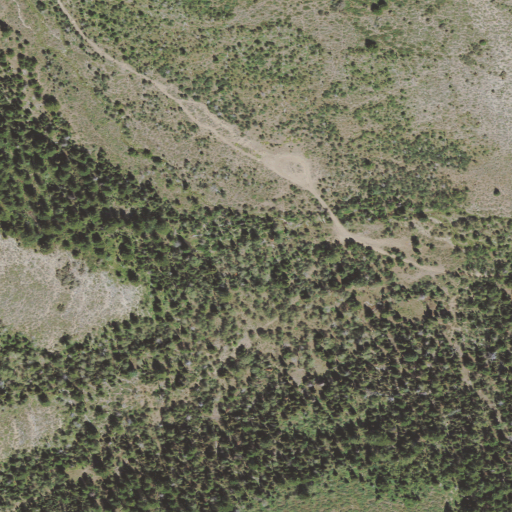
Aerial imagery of valley in Idaho named Sadducee Hollow containing evergreen forest, deciduous forest, shrub, open development, and low intensity development